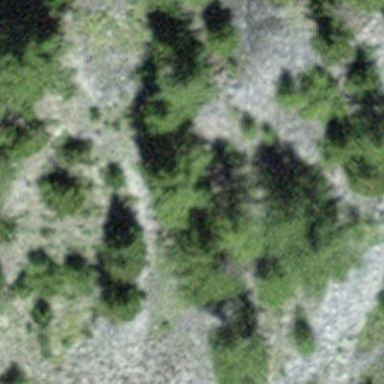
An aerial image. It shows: Forest area.